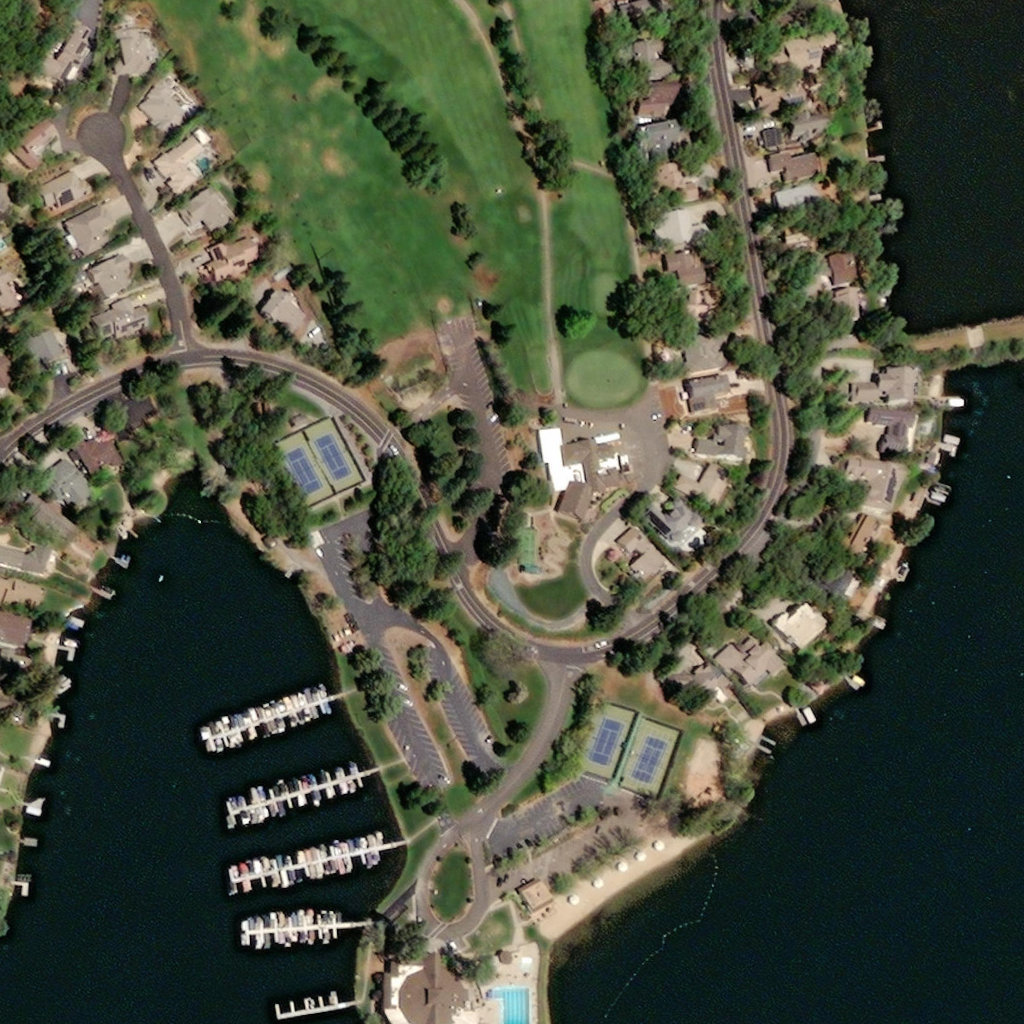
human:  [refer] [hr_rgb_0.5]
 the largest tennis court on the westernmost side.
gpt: <box>[[26, 40, 36, 50, 0]]</box>